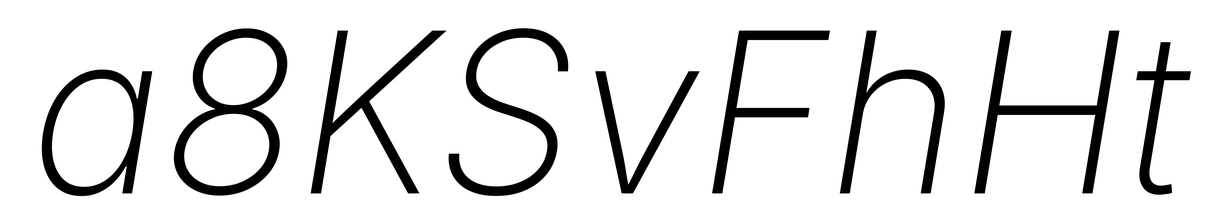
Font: Inter-Italic_ExtraLight_Italic